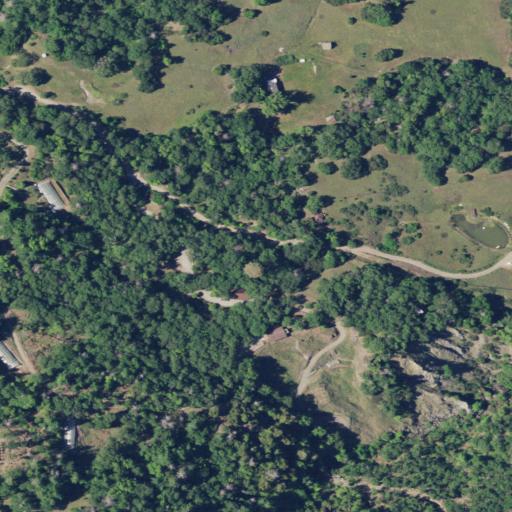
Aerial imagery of mountain in California named Twin Rocks containing shrub, mixed forest, open development, evergreen forest, deciduous forest, and low intensity development